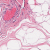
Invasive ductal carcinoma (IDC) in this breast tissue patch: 0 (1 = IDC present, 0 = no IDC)